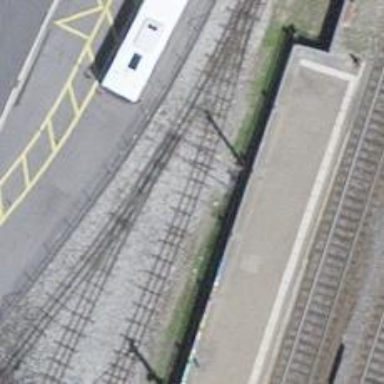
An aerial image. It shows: Narrow-gauge railway yard with electrified tracks using contact line.